Field crop: maize
Growth stage: 2
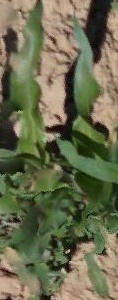
Species: maize